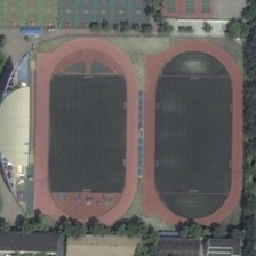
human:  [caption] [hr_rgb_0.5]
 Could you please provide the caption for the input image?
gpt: A gray roof is lined up in front of the playground.

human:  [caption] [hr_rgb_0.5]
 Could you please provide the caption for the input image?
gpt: There are two playgrounds on this ground.

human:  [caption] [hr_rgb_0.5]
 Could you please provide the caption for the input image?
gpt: There are two playgrounds in the land.

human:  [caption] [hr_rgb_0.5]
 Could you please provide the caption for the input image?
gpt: There are two playing fields on earth.

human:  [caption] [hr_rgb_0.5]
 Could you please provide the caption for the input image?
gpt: There is a row of grey roofs in front of the playground.